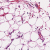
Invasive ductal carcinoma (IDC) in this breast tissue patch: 0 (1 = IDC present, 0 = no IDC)